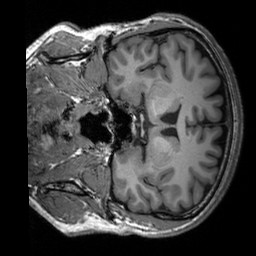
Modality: T1w
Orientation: coronal
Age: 38
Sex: male
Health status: healthy
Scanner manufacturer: siemens
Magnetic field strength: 3 T
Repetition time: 2.3 s
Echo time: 0.00303 s